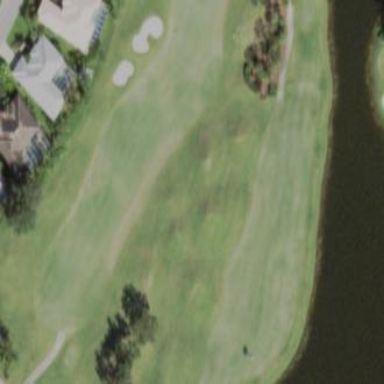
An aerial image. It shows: Picturesque scene of golf course with lateral water hazard.